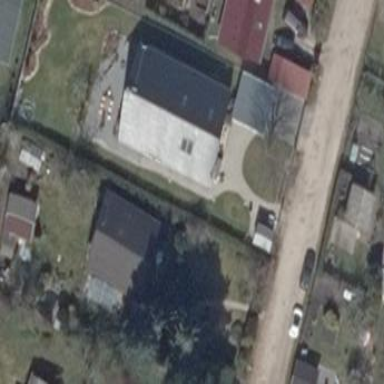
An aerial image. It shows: Simple house.